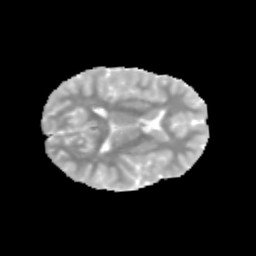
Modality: MD
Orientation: axial
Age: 13
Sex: male
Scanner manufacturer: siemens
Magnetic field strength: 3 T
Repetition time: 3.8 s
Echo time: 0.07 s